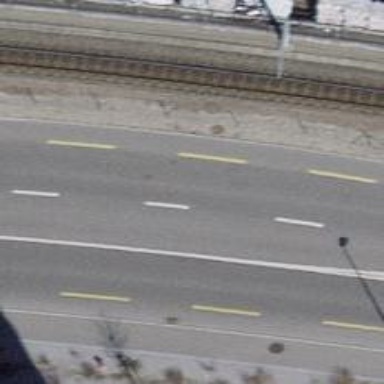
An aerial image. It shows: Primary highway with asphalt surface. There is cycle lane on the left side and sidewalk.